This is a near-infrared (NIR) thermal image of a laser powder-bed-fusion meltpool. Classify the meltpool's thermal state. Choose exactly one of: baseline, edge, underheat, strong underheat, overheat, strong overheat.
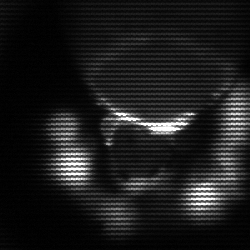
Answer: edge